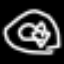
Label: donut